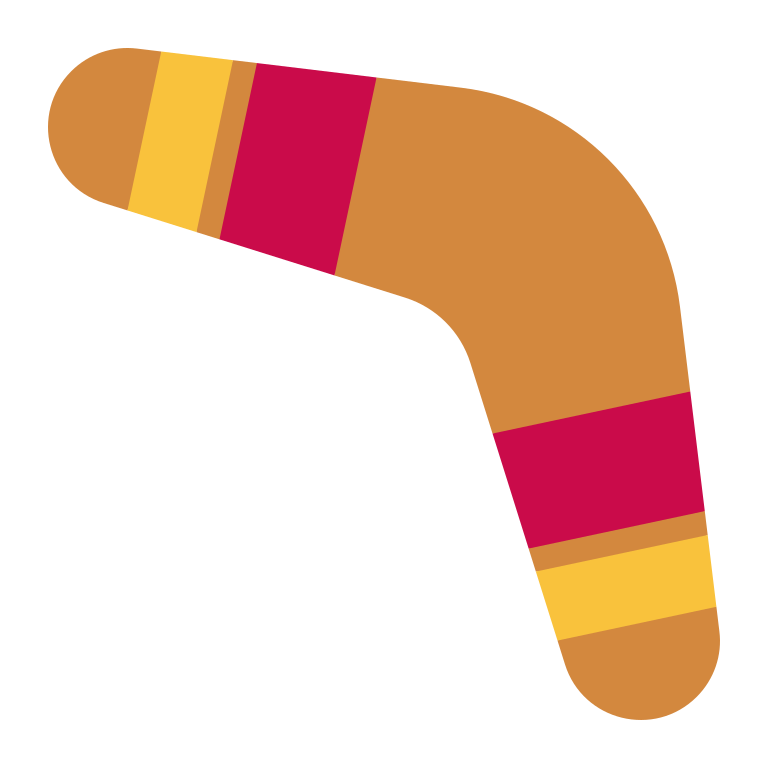
boomerang flat